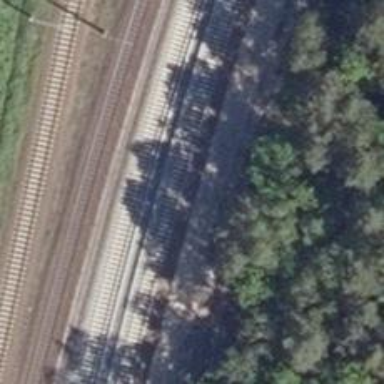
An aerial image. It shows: Solitary milestone along the railway.